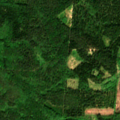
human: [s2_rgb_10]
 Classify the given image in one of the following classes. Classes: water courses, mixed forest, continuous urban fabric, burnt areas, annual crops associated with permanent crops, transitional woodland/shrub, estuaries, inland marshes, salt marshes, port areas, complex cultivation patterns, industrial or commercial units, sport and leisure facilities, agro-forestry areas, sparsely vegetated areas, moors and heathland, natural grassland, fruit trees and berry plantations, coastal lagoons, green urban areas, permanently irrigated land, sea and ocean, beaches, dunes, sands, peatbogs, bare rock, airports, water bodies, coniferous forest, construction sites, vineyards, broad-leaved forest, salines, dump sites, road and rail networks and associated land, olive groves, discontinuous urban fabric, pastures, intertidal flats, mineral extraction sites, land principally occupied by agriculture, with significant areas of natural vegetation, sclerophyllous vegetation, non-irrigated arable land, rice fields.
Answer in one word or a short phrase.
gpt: broad-leaved forest, coniferous forest, mixed forest